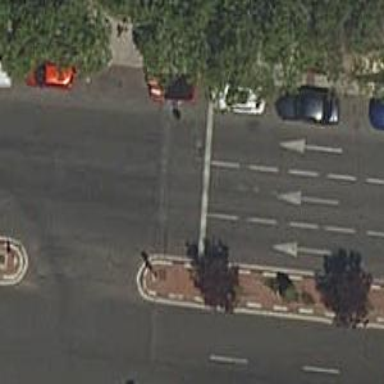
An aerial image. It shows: Uncontrolled footway crossing with markings.